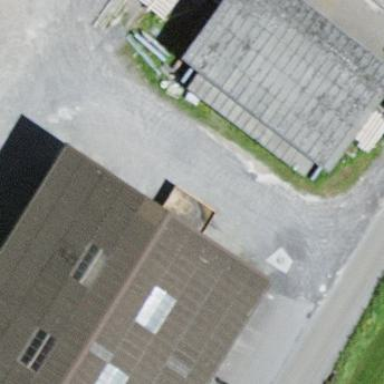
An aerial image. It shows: Industrial building.